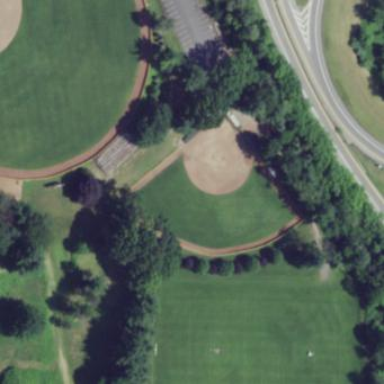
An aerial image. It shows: Softball pitch for leisure sports.